Field crop: maize
Growth stage: 2
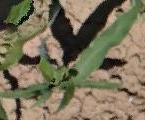
Species: maize